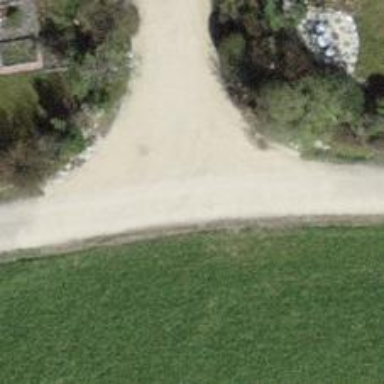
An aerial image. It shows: Track with grade 2 gravel surface.